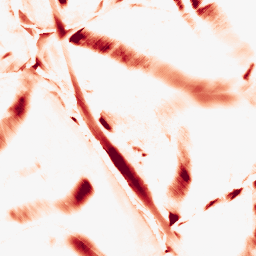
Category: morphological
Decomposition family: morphological_diamond
Decomposition parameters: operation: opening
radius: 20
Upsampling method: quartic
Upsampling parameters: scale: 2
Upsampling scale: 2